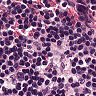
Metastatic tissue present: no